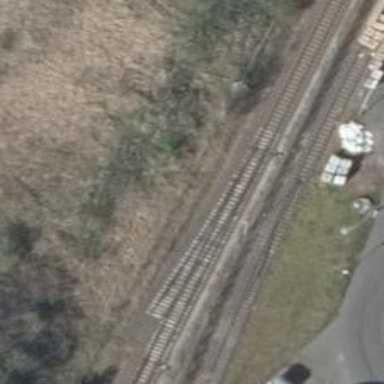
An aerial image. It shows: Railway switch.